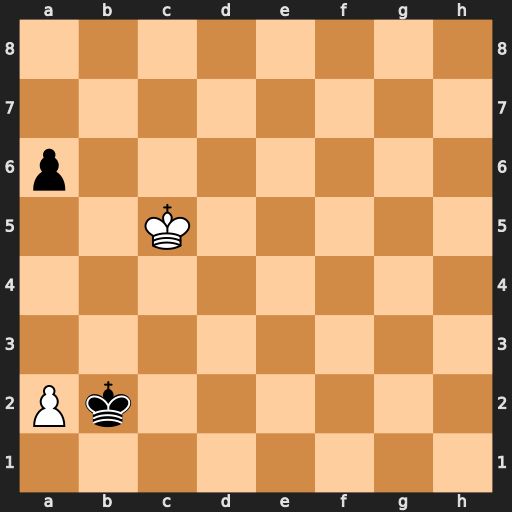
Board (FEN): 8/8/p7/2K5/8/8/Pk6/8
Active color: w
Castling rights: -
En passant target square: -
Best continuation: a4 Kc3 a5 Kd3 Kb6 Kd4 Kxa6